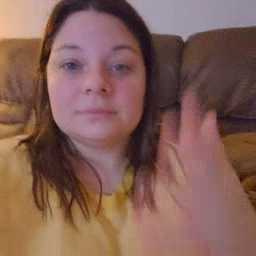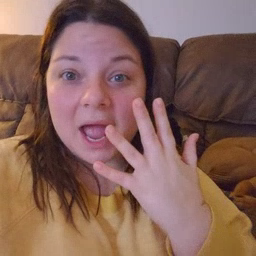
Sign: sad